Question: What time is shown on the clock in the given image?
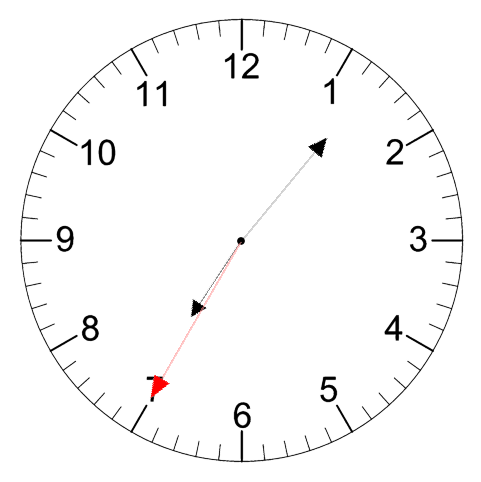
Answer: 07:06:35